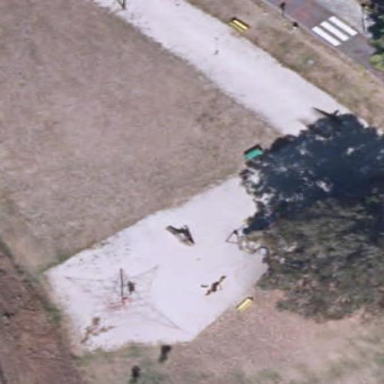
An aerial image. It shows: Playground area for leisure activities on the land.